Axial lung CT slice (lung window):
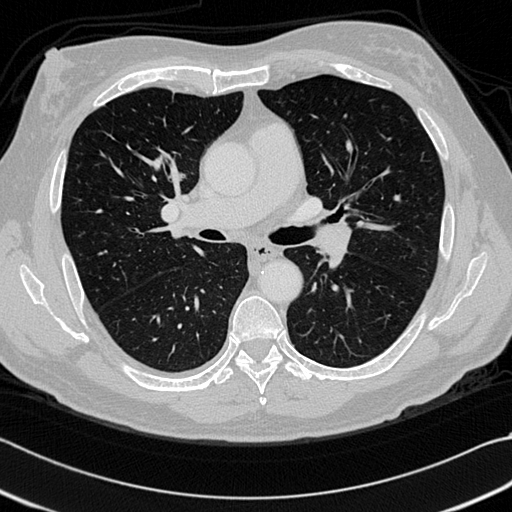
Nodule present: no